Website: macys
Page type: customer-info-address
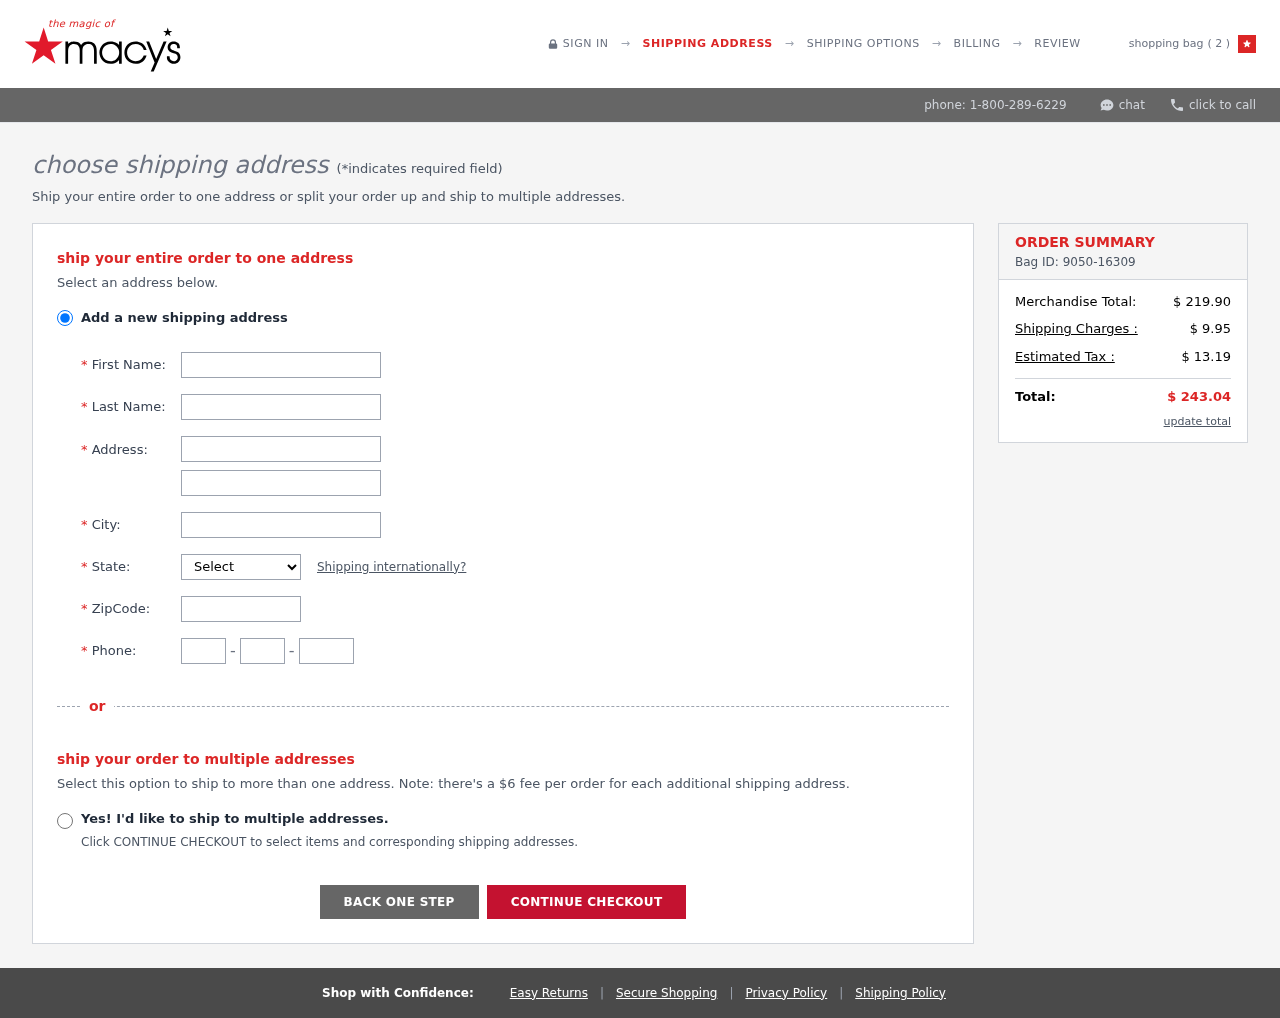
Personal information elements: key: PII_CITY
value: Port Sabrina
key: PII_FIRSTNAME
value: Arthur
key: PII_LASTNAME
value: Perkins
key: PII_PHONE_AREA
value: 877
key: PII_PHONE_PREFIX
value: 419
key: PII_PHONE_SUFFIX
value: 3732
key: PII_POSTCODE
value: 74277
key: PII_STATE_ABBR
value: GU
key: PII_STREET
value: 027 Brittney Plaza
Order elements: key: ORDER_NUM_ITEMS
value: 2
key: ORDER_ID
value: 9050-16309
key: ORDER_SUBTOTAL
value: $ 219.90
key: ORDER_SHIPPING_COST
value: $ 9.95
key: ORDER_TAX
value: $ 13.19
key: ORDER_TOTAL
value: $ 243.04